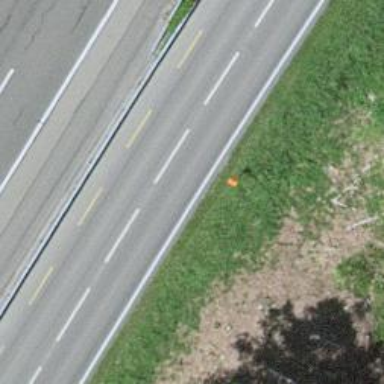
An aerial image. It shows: Orange aerial marker.